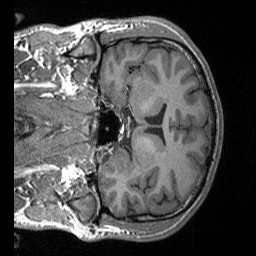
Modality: T1w
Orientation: coronal
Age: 25
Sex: male
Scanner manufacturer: siemens
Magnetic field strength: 3 T
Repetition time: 1.9 s
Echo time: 0.00252 s